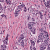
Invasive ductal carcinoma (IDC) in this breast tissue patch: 1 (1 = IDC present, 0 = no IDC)